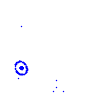
Particle: proton